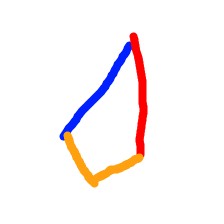
Shape: kite